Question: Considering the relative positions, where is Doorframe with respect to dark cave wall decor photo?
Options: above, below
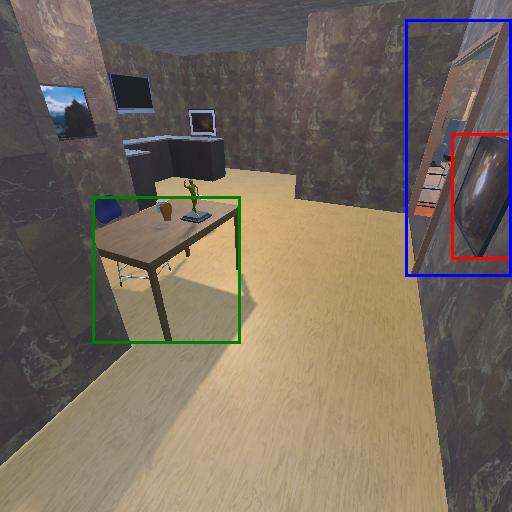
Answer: above